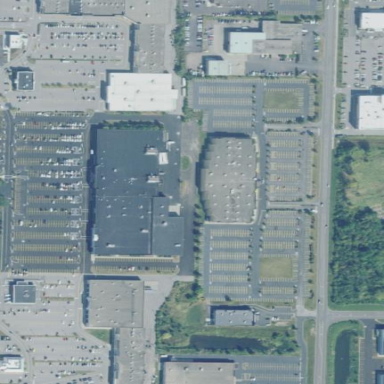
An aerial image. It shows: Retail area.